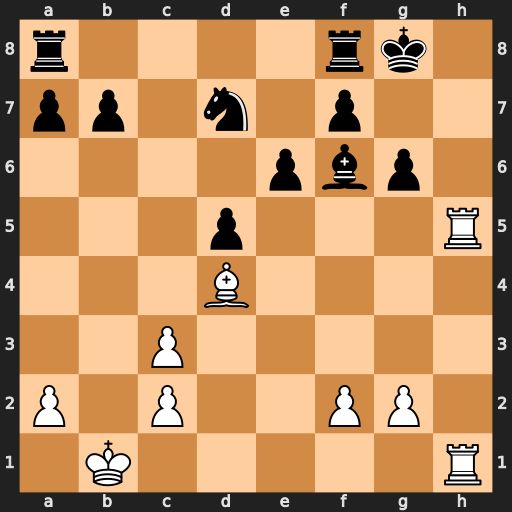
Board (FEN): r4rk1/pp1n1p2/4pbp1/3p3R/3B4/2P5/P1P2PP1/1K5R
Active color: w
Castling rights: -
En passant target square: -
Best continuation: Rh8+ Bxh8 Rxh8#